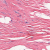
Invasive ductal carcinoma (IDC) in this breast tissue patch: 0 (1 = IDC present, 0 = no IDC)